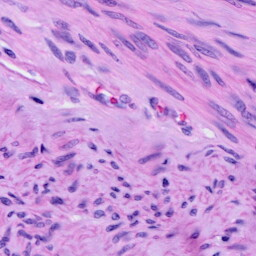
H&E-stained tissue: Cervix